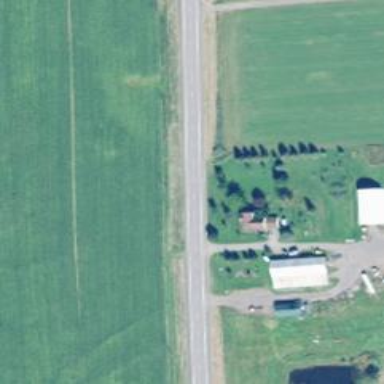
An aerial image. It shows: Primary highway.